Question: I am using CodeBlocks 13.12 on a Win 7 x64 machine.
My intention was to learn a bit about building a wxWidgets project in CodeBlocks, so I created a new wxWidgets project, pointing the location of wxWidgets to "C:\wxWidgets-3.0.1" . Then added all the source files from the sample in the project and trying to build the project in the IDE, I get these errors :
'''
||=== Build: Debug in widgetsSample (compiler: GNU GCC Compiler) ===|
ld.exe||cannot find -lwxmswd_core|
ld.exe||cannot find -lwxbased|
ld.exe||cannot find -lwxpngd|
ld.exe||cannot find -lwxzlibd|
||=== Build failed: 4 error(s), 0 warning(s) (0 minute(s), 1 second(s)) ===|
'''
As an additional info, I downloaded the <URL> and followed a Youtube tutorial on compiling the sources with CMD and mingw32-make. I don't suppose that made a big difference since that only produced .O and .D files in "C:\wxWidgets-3.0.1uild\msw\gcc_mswud" folder. Well if someone cared to explain this process and its use as well I would extra appreciate it as a total beginner.
This is a snapshot of linker settings that I believe is relevant to the answer:

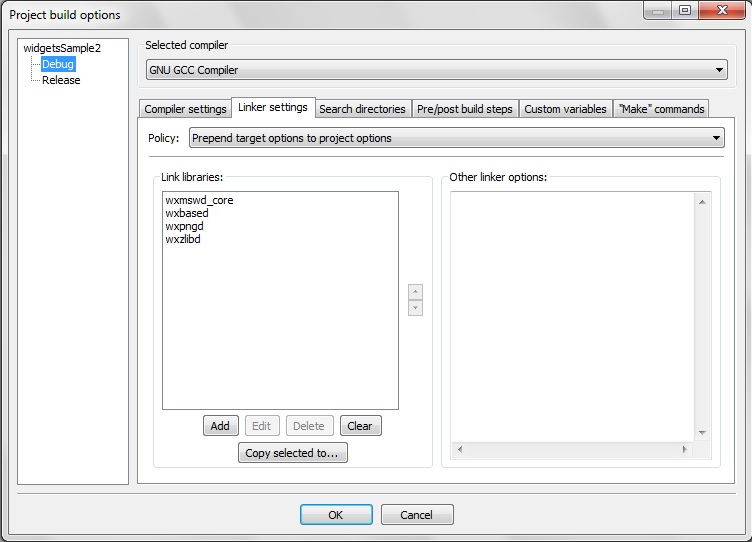
Answer: By the looks of it you did not set the libs dir for the linker. Should be something like 'Menu "Project"' -> 'Build Options' -> 'Linker settings'.
Compiling sources does make another big difference, see "C:\wxWidgets-3.0.1\libs".